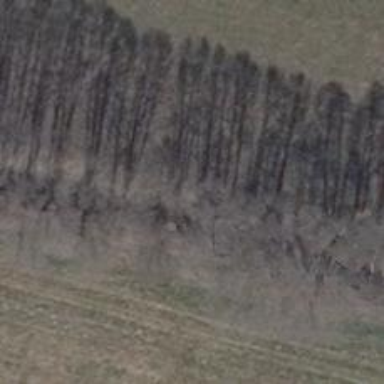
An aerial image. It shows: Row of deciduous broadleaved trees.